Field crop: maize
Growth stage: 2
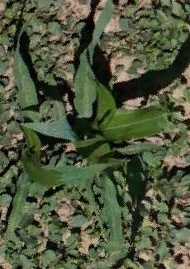
Species: maize